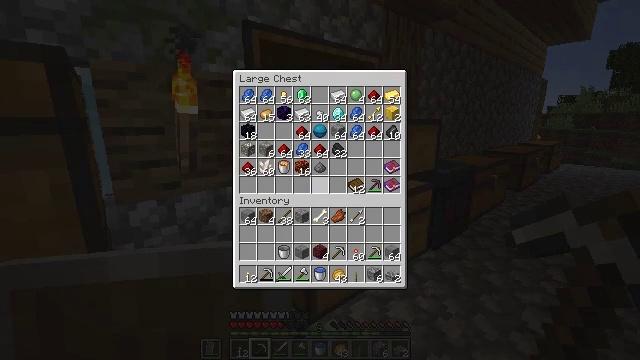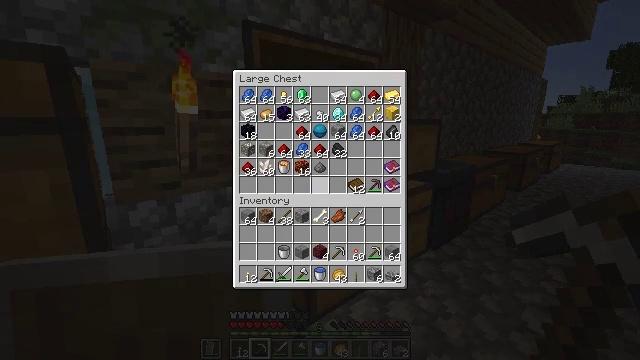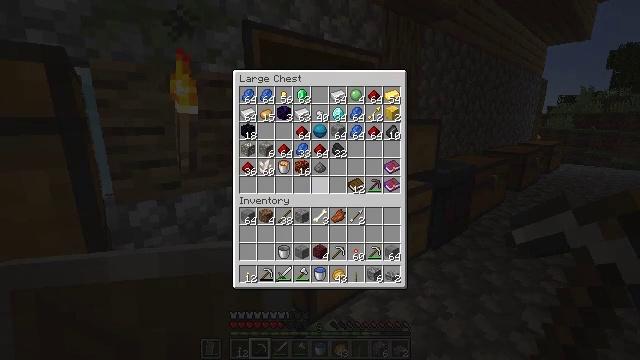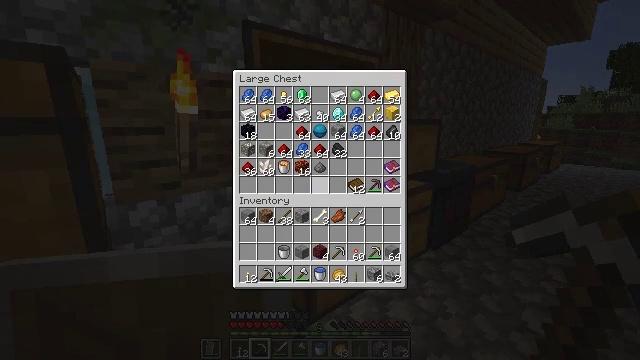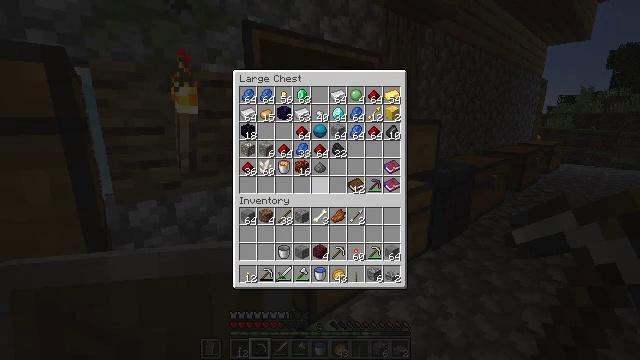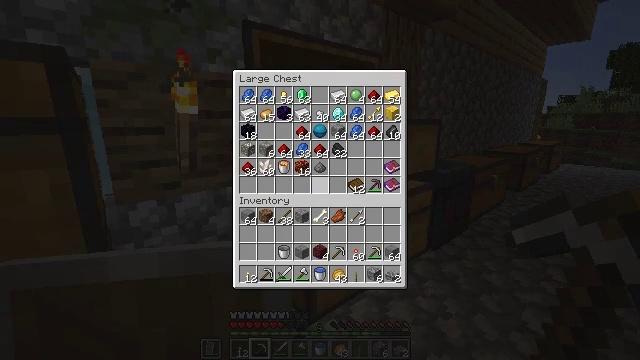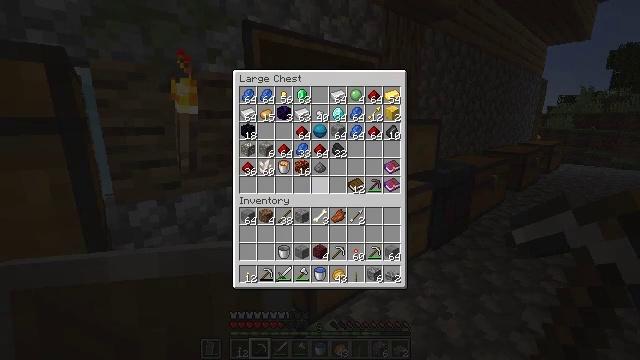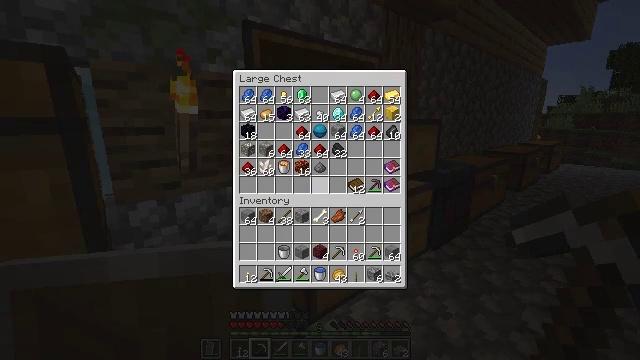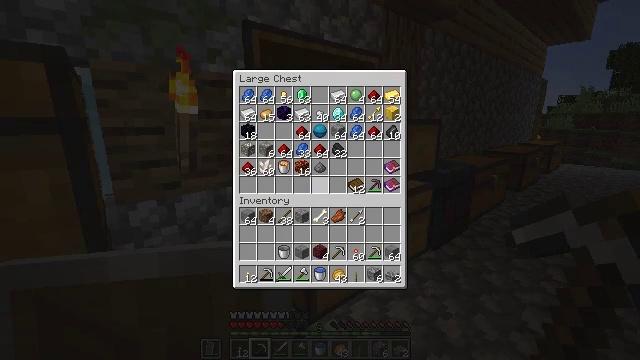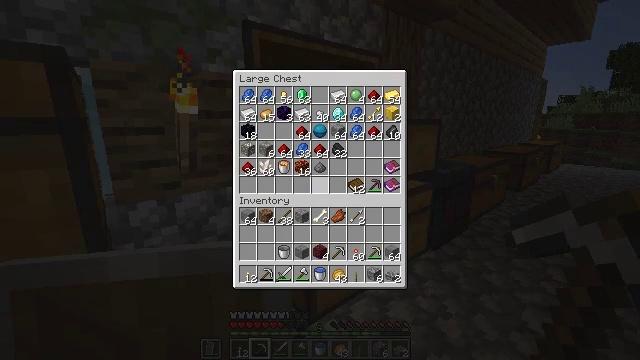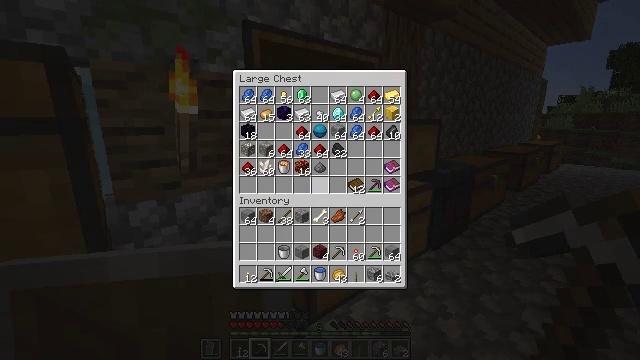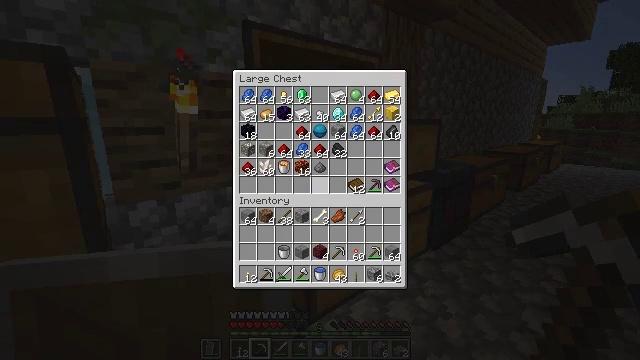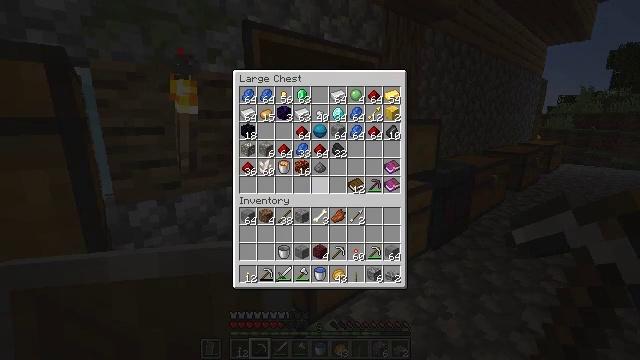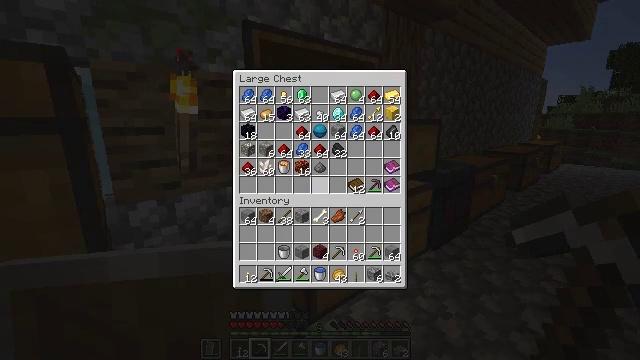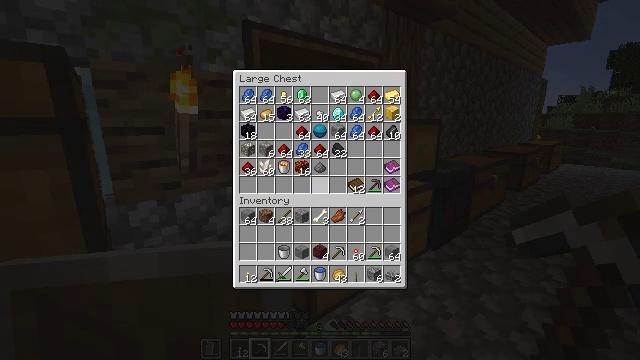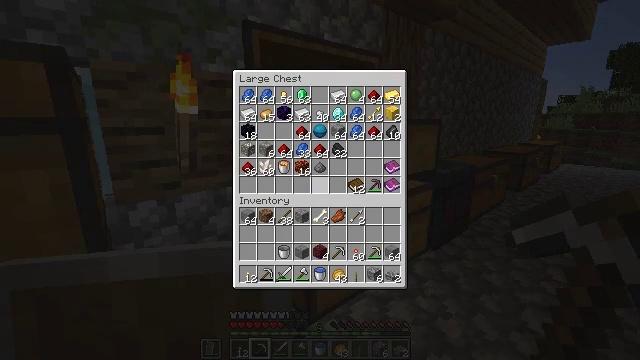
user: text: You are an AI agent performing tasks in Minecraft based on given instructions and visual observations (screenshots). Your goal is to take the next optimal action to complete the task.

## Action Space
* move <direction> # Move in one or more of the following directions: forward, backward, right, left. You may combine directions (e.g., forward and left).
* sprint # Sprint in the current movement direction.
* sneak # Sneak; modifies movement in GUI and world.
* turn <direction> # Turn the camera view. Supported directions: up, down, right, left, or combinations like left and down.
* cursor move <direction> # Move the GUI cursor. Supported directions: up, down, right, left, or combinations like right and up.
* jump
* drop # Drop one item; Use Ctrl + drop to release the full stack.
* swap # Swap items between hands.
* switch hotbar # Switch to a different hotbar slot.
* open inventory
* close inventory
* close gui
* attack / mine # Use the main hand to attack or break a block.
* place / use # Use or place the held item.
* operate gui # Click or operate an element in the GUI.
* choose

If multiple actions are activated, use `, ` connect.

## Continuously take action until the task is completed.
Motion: motion action
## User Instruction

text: Put materials in the crafting grid to create a repeater.
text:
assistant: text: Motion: no_op
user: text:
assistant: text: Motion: no_op
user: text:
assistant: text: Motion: no_op
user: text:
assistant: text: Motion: no_op
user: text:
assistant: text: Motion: no_op
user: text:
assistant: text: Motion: no_op
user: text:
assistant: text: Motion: no_op
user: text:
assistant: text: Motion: no_op
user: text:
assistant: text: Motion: no_op
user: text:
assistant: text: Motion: no_op
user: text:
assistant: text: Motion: no_op
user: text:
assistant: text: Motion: no_op
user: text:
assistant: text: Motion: no_op
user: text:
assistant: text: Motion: no_op
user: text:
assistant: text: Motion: no_op
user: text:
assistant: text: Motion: no_op
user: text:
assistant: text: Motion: no_op
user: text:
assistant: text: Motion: no_op
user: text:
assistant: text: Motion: no_op
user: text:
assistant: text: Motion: no_op
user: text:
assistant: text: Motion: no_op
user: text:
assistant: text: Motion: no_op
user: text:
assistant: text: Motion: open inventory
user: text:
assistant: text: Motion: open inventory
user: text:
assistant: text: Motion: open inventory
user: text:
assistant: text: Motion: turn left and down
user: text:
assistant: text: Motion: turn left and down
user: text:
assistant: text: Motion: turn down
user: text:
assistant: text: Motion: move forward, turn left and down
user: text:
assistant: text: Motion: move forward, turn left and down